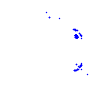
Particle: pion